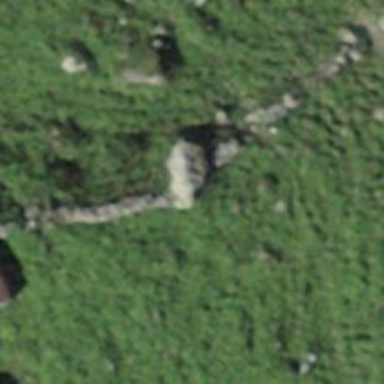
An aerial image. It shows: Dry stone wall barrier.